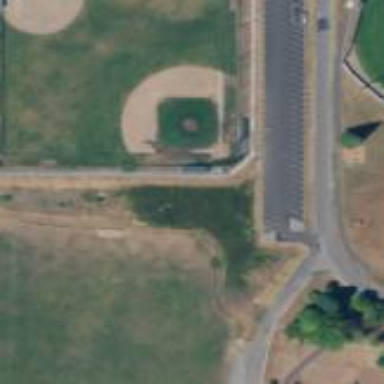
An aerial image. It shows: Baseball or softball pitch for leisure land sports.